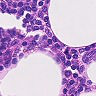
Metastatic tissue present: no